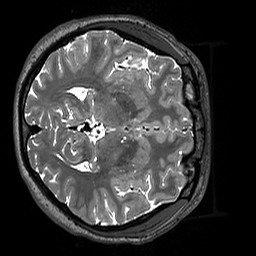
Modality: T2w
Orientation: axial
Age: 24
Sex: male
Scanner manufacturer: siemens
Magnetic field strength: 3 T
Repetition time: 3.2 s
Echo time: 0.412 s